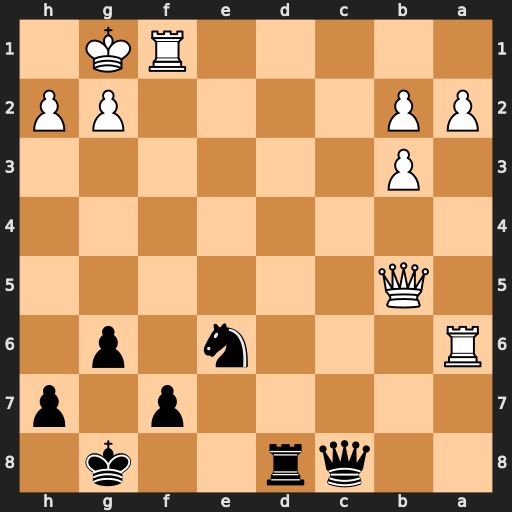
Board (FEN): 2qr2k1/5p1p/R3n1p1/1Q6/8/1P6/PP4PP/5RK1
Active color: b
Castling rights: -
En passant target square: -
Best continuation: Nc7 Qc4 Nxa6